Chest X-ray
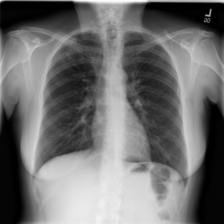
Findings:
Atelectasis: negative
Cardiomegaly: negative
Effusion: negative
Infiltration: negative
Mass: negative
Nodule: positive
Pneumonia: negative
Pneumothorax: negative
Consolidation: negative
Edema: negative
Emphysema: negative
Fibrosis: negative
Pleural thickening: negative
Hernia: negative